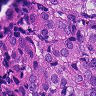
Metastatic tissue present: yes